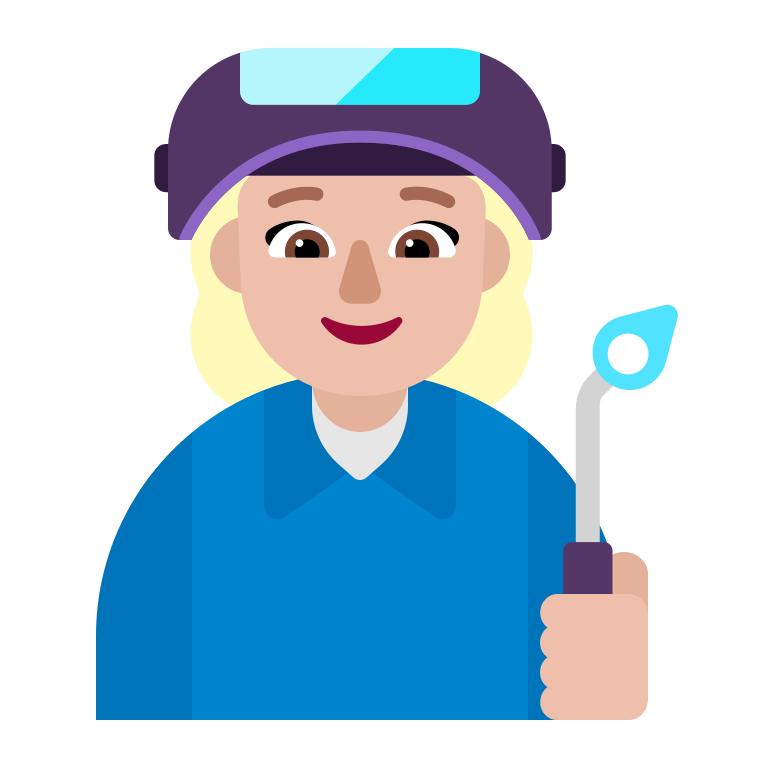
woman factory worker flat  light